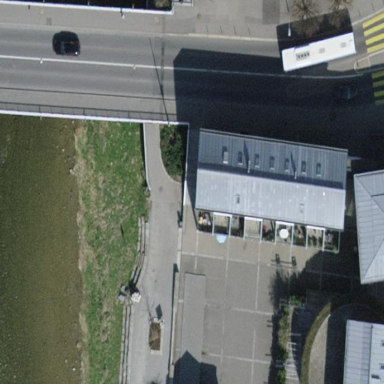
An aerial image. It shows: Apartment building with gabled roof.